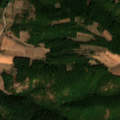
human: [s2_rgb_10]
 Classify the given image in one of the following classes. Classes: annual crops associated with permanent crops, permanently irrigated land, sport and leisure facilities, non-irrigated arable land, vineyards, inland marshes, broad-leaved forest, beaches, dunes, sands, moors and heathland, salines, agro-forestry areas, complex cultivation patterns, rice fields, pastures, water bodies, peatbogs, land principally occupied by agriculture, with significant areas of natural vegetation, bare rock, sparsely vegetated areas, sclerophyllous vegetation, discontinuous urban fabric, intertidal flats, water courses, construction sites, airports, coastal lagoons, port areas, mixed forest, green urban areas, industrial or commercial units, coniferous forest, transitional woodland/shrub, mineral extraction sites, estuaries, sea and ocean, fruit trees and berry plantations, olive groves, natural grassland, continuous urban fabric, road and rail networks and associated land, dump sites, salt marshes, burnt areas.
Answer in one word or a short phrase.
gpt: complex cultivation patterns, land principally occupied by agriculture, with significant areas of natural vegetation, broad-leaved forest